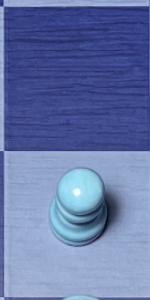
Label: Pawn_White